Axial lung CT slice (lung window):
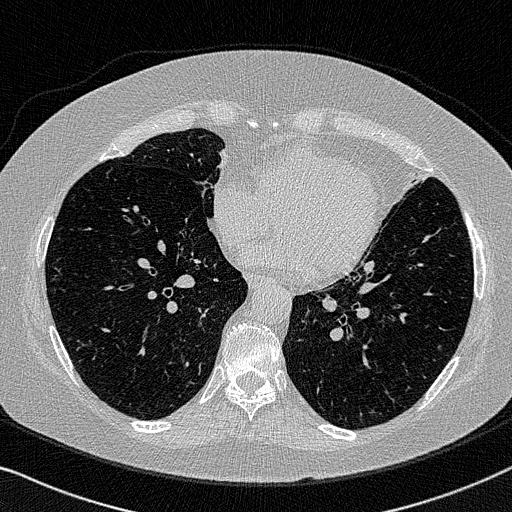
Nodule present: no